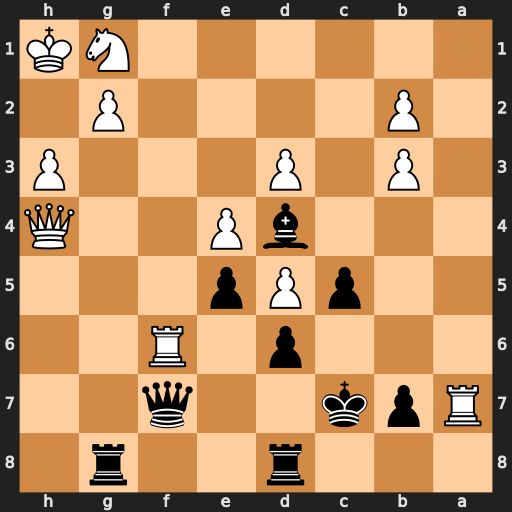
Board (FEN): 3r2r1/Rpk2q2/3p1R2/2pPp3/3bP2Q/1P1P3P/1P4P1/6NK
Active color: b
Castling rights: -
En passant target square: -
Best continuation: Qg7 Rg6 Qxg6 Qe7+ Rd7 Rxb7+ Kxb7